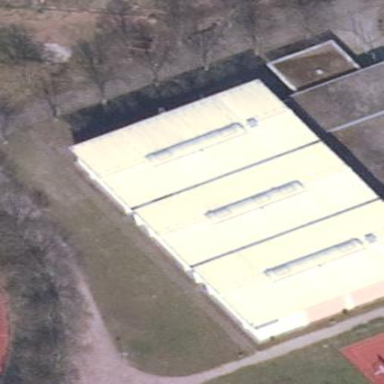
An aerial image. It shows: Sports hall building.